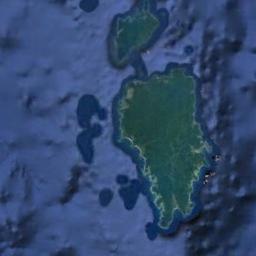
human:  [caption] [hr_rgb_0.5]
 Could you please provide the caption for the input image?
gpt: The island above is smaller than the island below .

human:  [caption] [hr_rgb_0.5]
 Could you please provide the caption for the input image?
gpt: The archipelago has dense vegetation and some ups and downs are on the ocean floor .

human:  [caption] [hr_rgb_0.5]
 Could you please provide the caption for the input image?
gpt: The island is like a sock .

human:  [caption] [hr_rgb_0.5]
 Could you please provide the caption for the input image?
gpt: Irregularly shaped green islands are surrounded by blue waters, Green plants on the island and white sandy beaches .

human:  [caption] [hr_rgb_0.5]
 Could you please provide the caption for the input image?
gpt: There are two green islands on a blue sea .